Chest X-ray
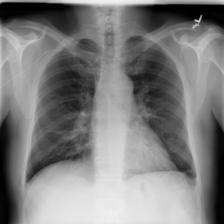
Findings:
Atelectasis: positive
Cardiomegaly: negative
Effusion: negative
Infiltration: negative
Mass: negative
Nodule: negative
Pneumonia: negative
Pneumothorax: negative
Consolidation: negative
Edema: negative
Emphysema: negative
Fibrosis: negative
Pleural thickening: negative
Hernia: negative